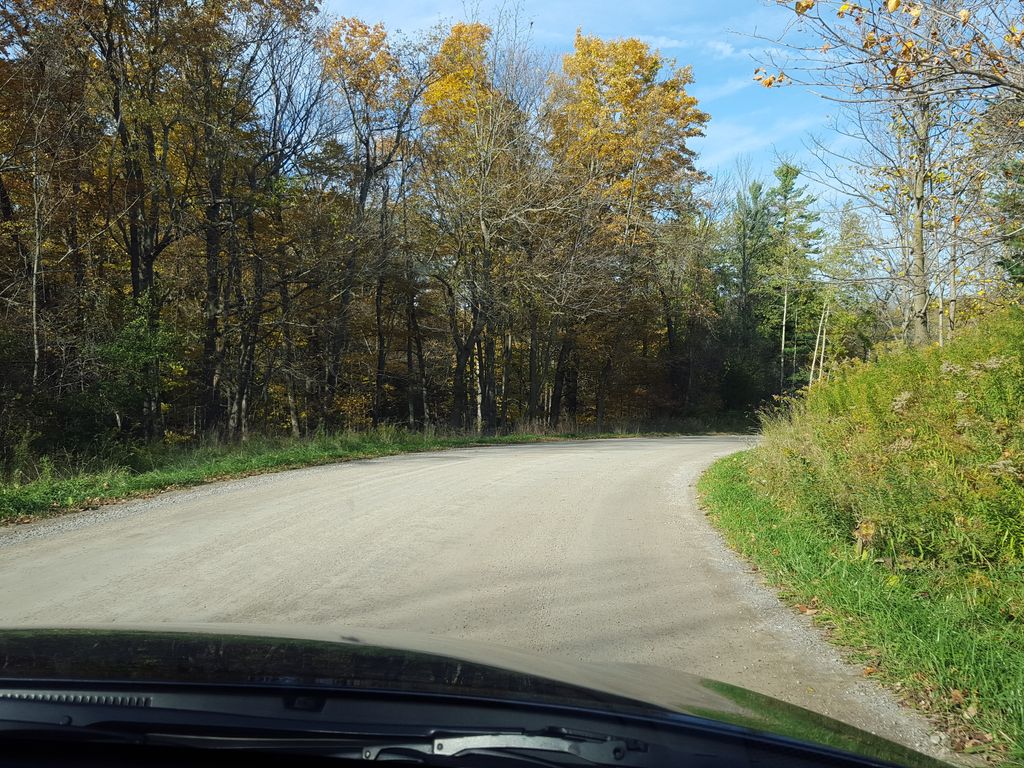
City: hamilton